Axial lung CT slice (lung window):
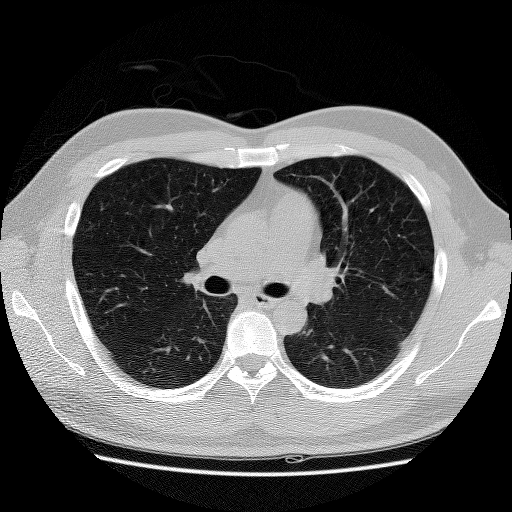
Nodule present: no